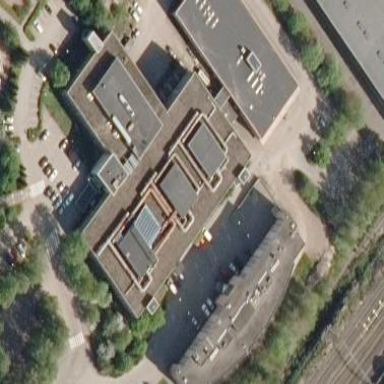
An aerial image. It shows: Office building with flat roof.